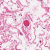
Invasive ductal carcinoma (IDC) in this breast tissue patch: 0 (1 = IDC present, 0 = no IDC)